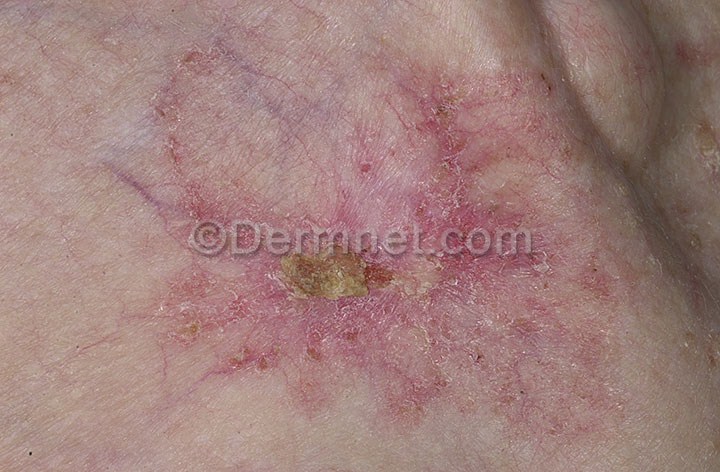
Disease: Actinic Keratosis Basal Cell Carcinoma and other Malignant Lesions